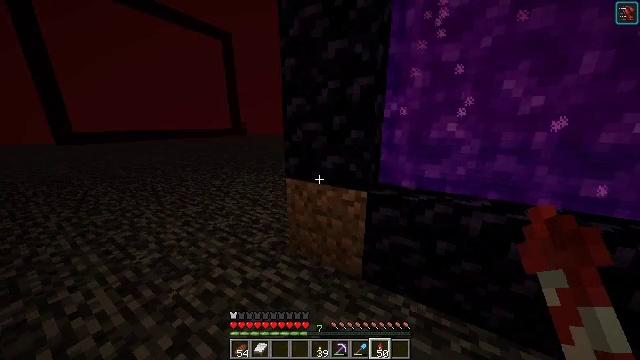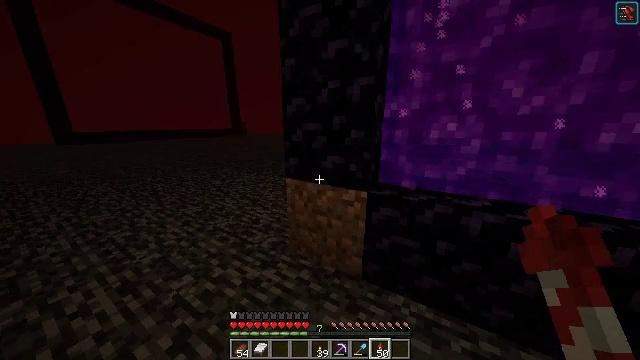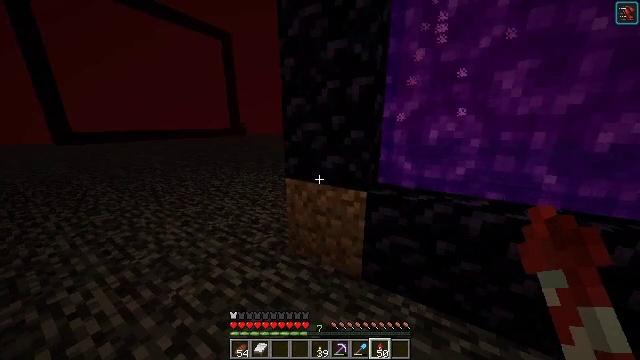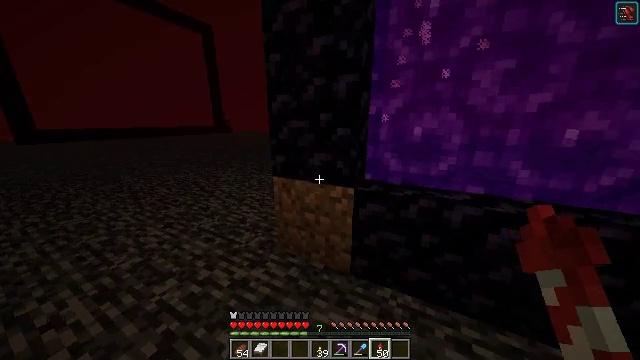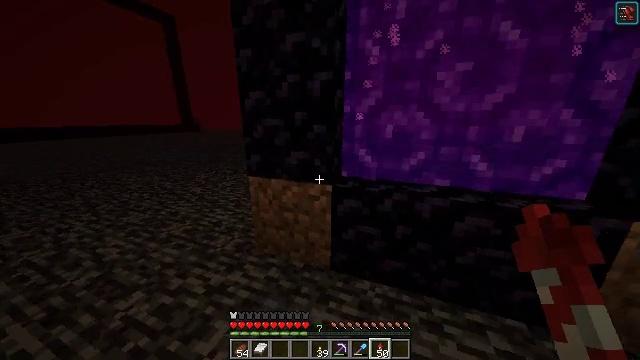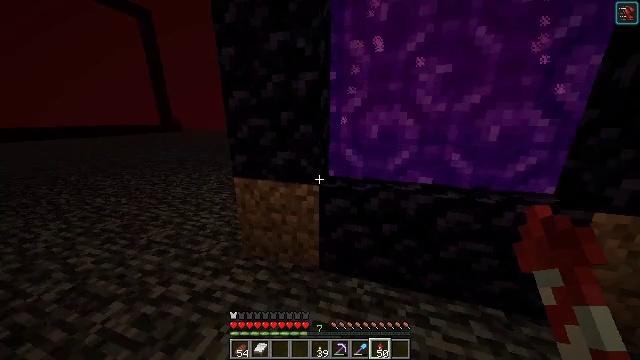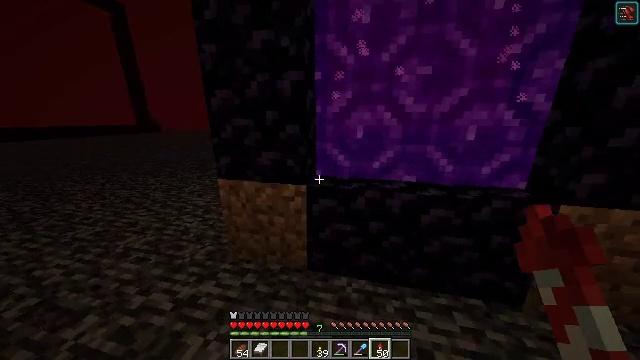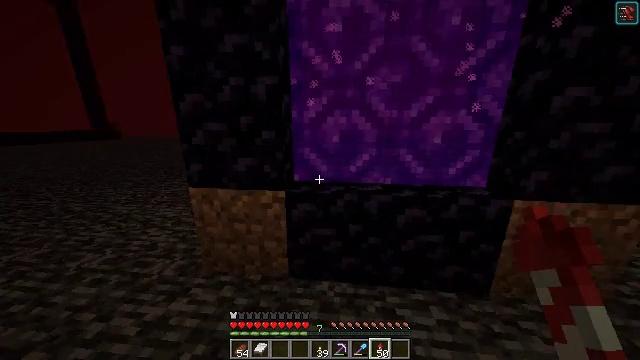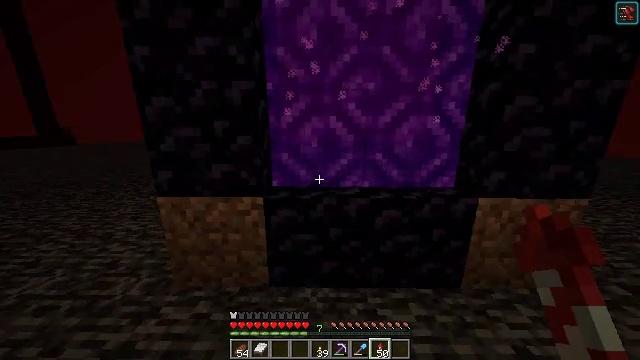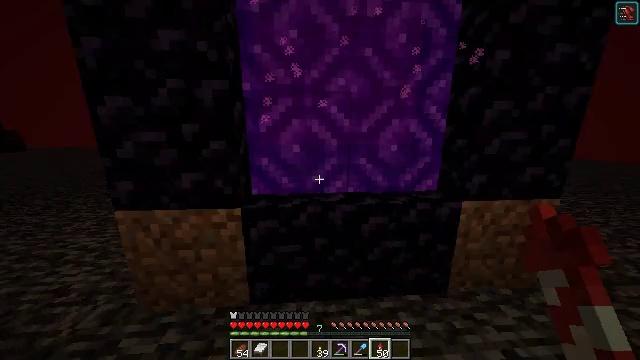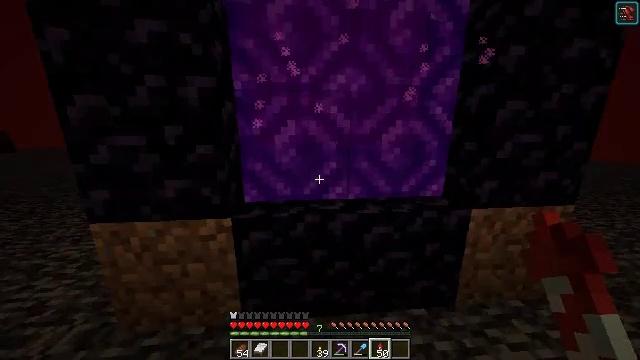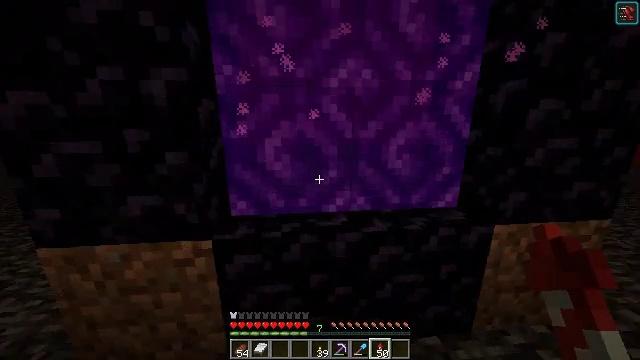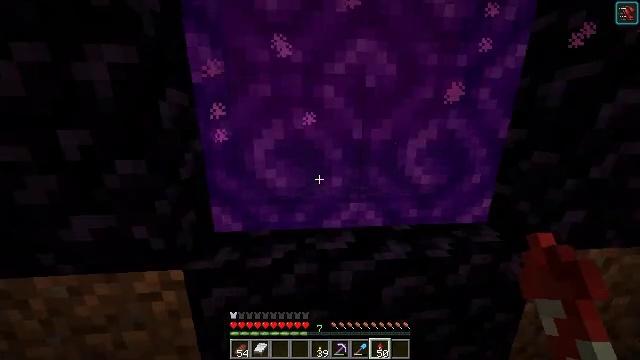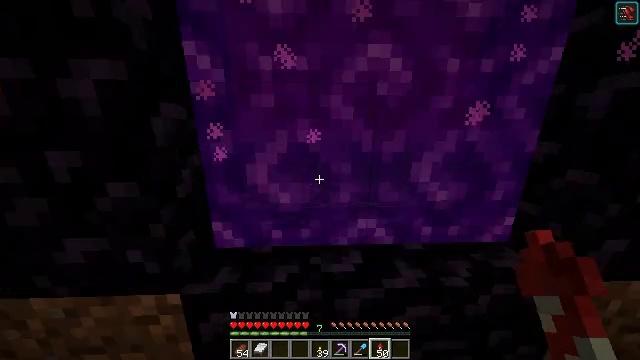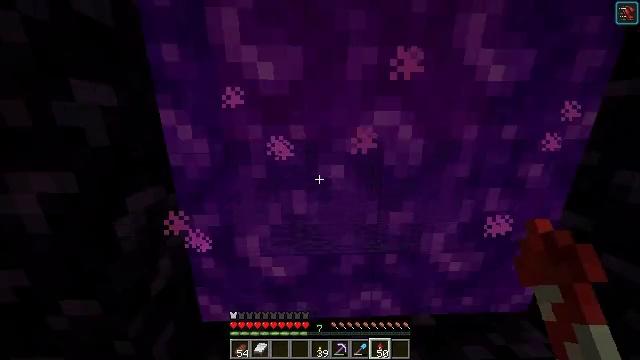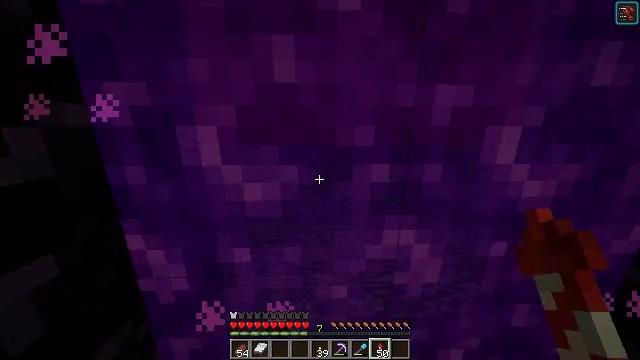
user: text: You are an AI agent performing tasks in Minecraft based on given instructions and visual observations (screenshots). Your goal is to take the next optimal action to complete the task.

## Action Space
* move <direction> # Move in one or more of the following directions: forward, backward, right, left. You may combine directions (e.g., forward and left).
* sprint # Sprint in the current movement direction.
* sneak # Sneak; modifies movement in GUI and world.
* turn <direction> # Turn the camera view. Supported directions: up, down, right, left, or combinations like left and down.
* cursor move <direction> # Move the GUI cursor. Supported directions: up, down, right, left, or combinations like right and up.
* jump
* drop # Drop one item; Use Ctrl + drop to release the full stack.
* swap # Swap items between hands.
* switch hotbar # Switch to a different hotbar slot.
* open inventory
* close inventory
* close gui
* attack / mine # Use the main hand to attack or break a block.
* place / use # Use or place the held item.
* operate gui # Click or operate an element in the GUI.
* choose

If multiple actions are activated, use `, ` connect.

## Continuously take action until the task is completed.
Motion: motion action
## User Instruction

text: Remove a firework rocket from the inventory.
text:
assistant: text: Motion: no_op
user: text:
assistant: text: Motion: no_op
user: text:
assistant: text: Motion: turn right
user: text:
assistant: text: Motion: turn right
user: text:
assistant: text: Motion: turn right
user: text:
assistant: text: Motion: turn right
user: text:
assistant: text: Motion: turn right and up
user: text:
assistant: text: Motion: turn right and up
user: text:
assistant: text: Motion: move forward, turn right and up
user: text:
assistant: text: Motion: move forward
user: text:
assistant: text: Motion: move forward
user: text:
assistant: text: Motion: move forward, turn left and down
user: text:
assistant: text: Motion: move forward, turn left and down, jump
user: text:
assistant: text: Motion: move forward, jump
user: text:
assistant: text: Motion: move forward, jump
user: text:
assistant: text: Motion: move forward, jump
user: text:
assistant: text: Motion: move forward, jump
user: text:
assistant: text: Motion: move forward
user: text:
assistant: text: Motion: move forward
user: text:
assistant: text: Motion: move forward
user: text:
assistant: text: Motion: move forward
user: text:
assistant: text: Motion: move forward
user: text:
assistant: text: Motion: move forward, turn right
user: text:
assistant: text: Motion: move forward, turn right
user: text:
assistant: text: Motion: move forward, turn right
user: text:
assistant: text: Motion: move forward, turn right
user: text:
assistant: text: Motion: move forward, turn right
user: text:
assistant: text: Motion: move forward, turn right and up
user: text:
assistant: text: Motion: move forward, turn right
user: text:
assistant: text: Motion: move forward